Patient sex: F
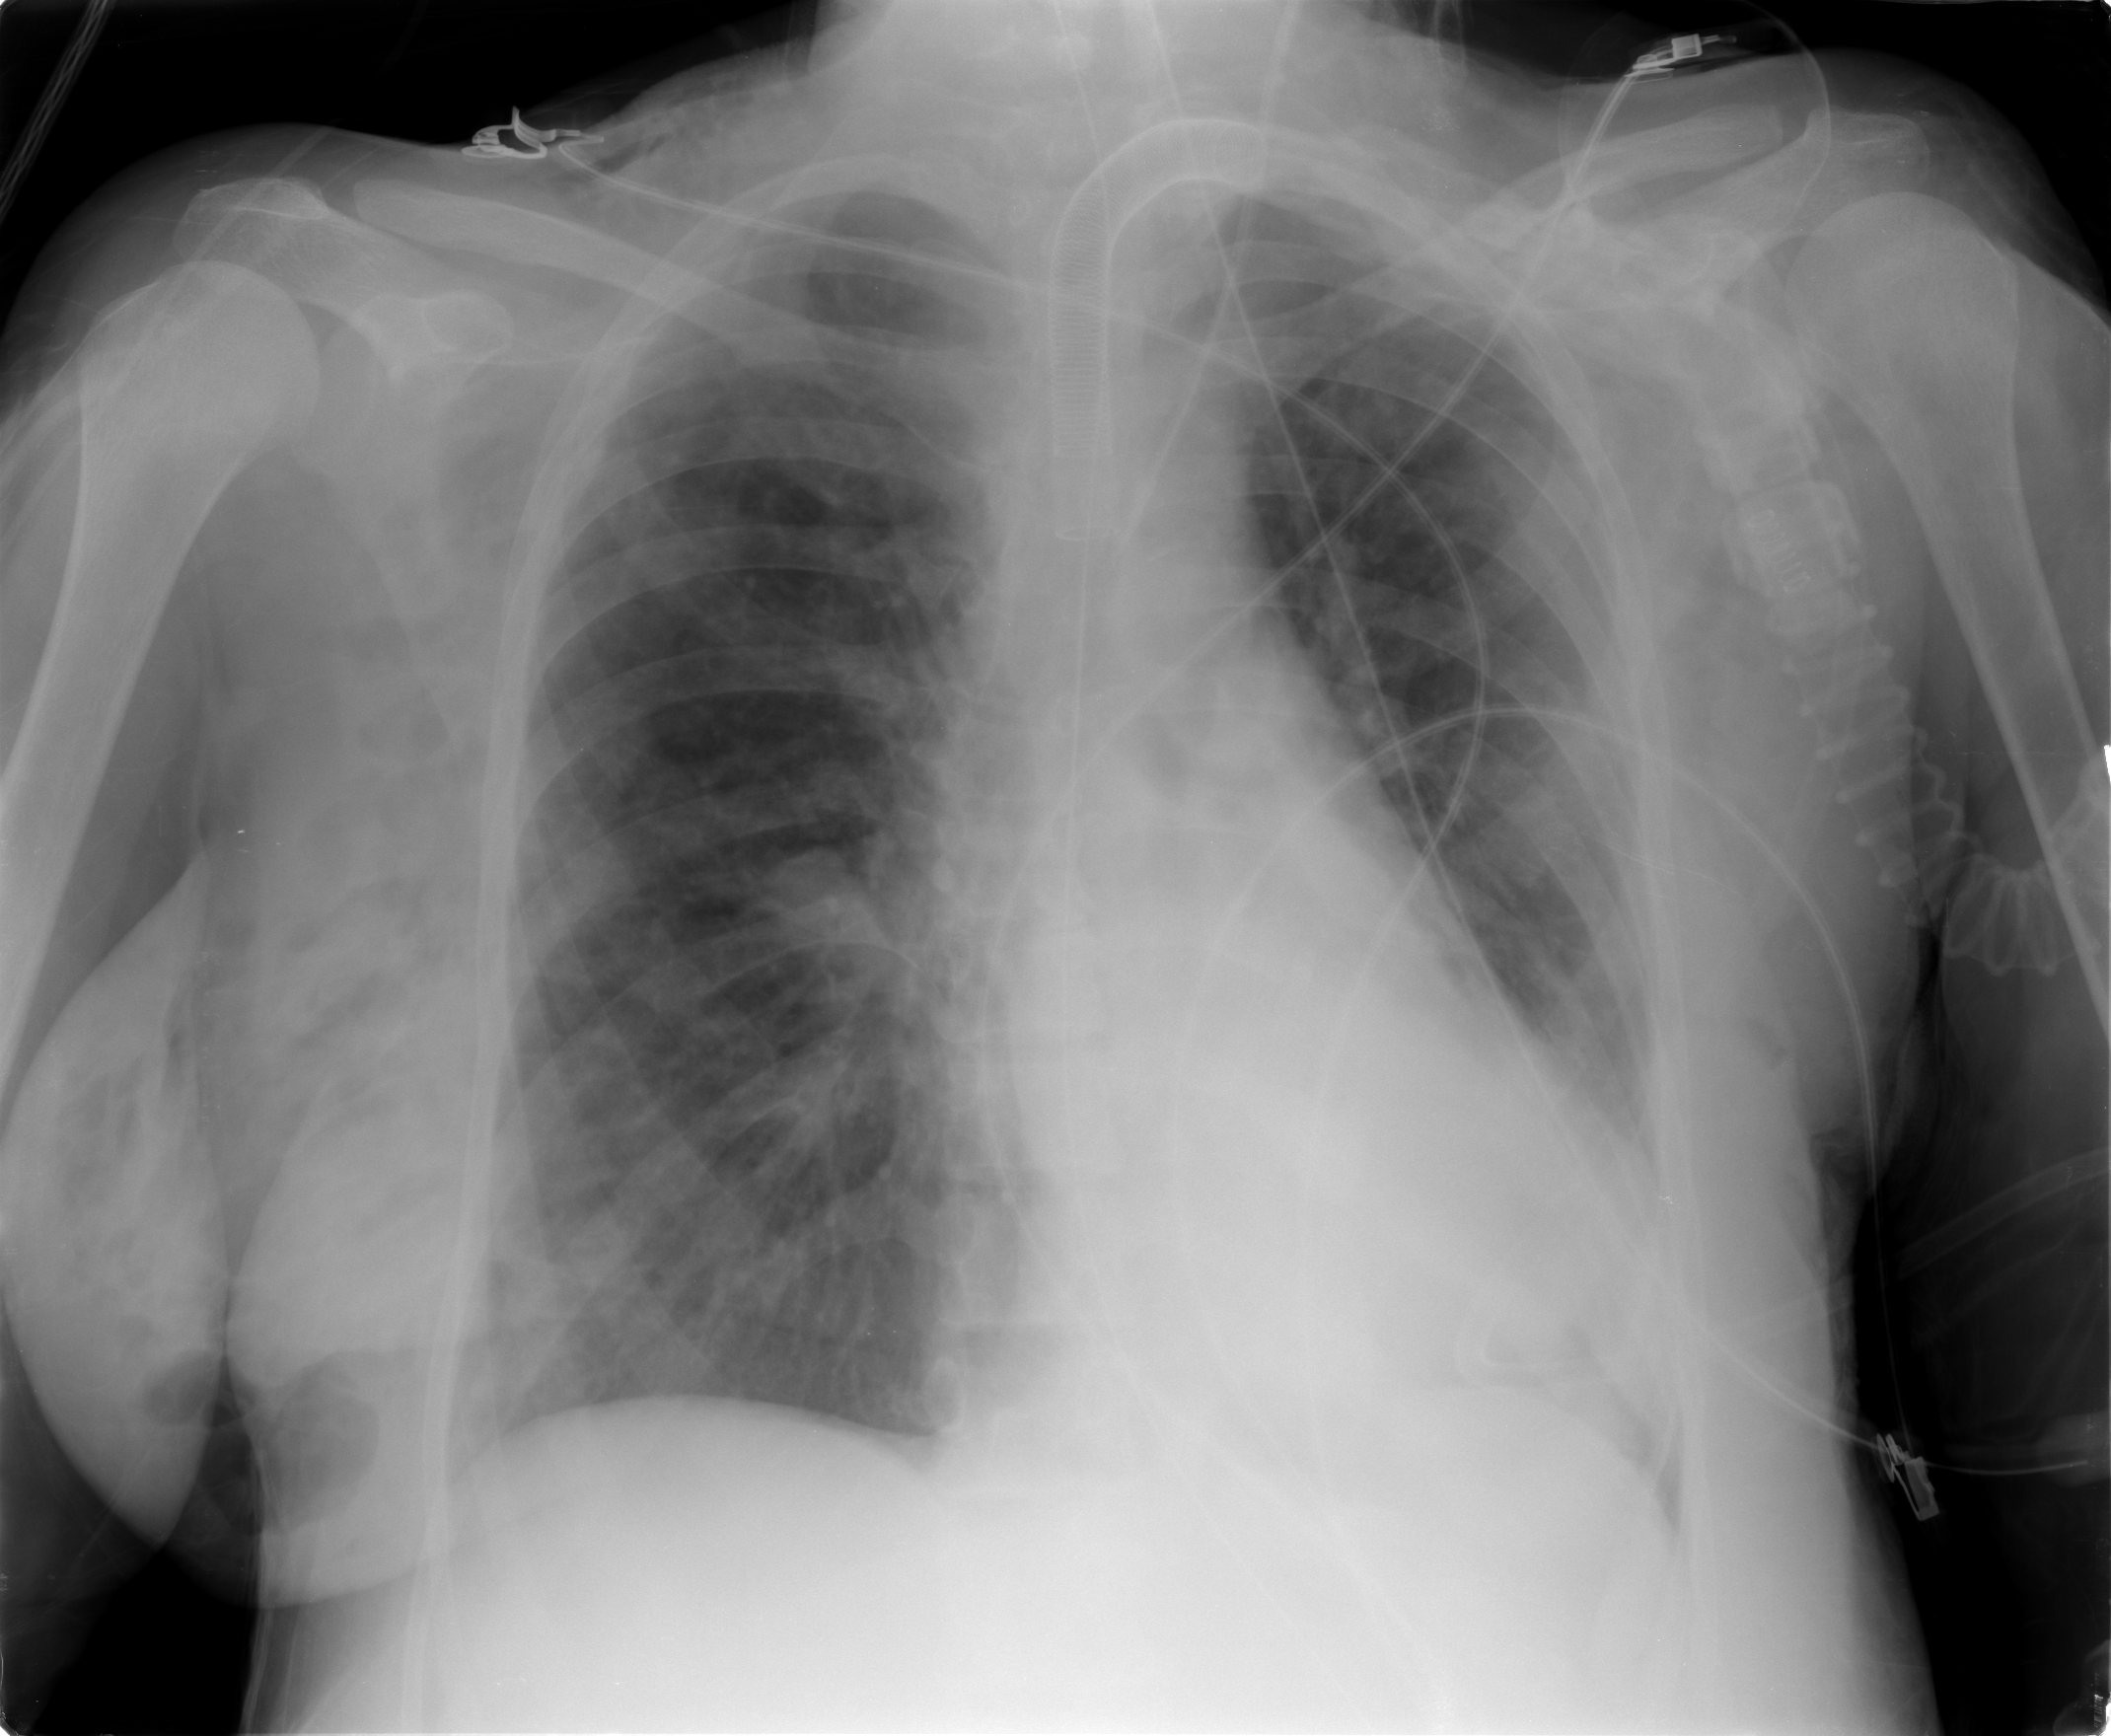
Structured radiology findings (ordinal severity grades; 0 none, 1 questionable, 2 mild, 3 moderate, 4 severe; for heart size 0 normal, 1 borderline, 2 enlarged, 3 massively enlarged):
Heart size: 0
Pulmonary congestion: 2
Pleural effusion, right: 0
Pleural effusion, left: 0
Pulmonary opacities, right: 1
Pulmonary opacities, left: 1
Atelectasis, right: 2
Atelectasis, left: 2